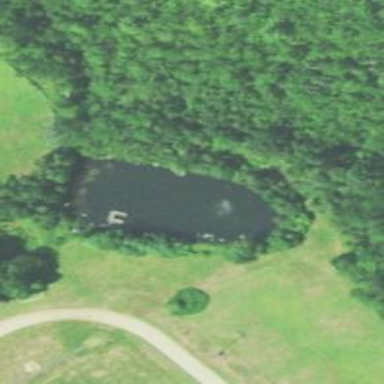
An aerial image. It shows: Peaceful pond surrounded by nature.